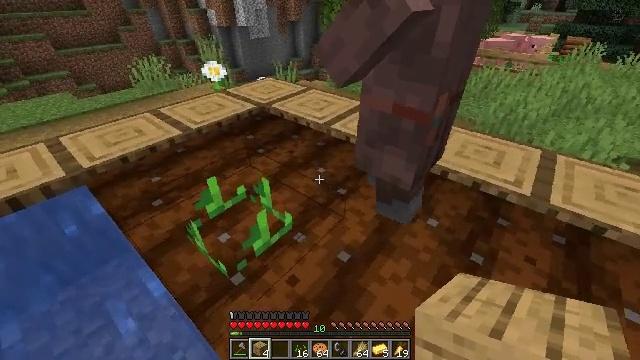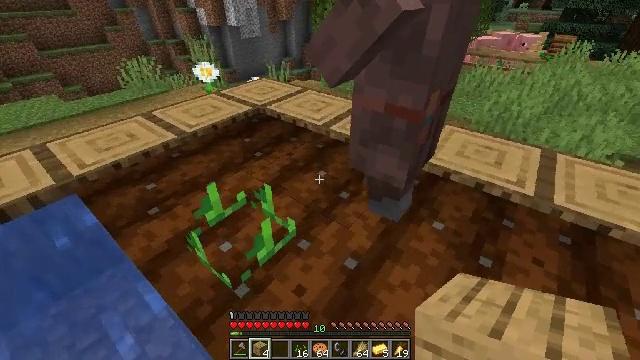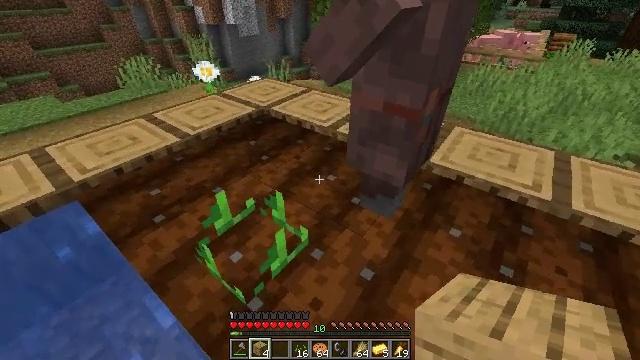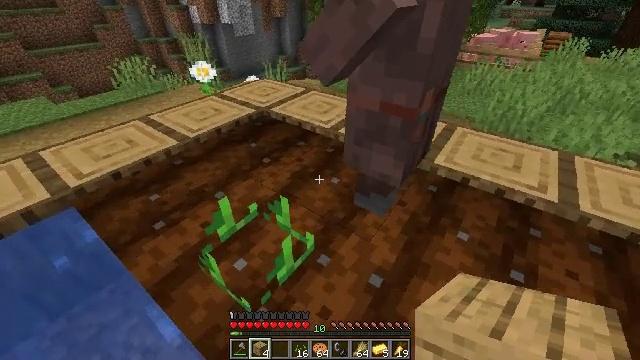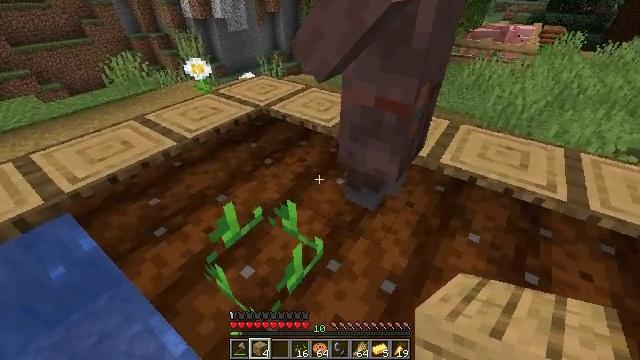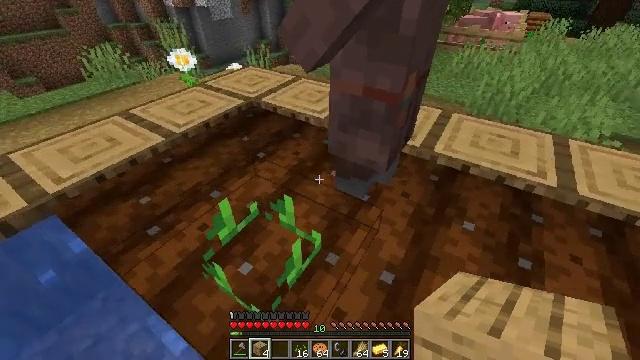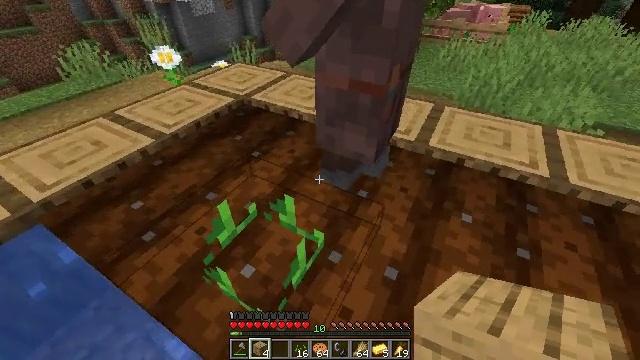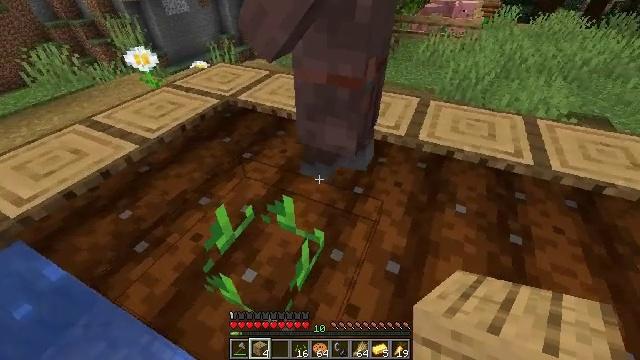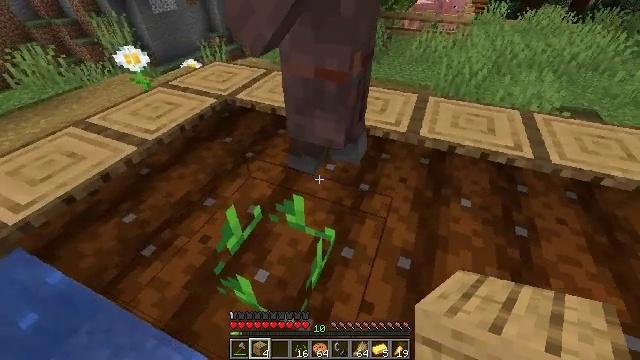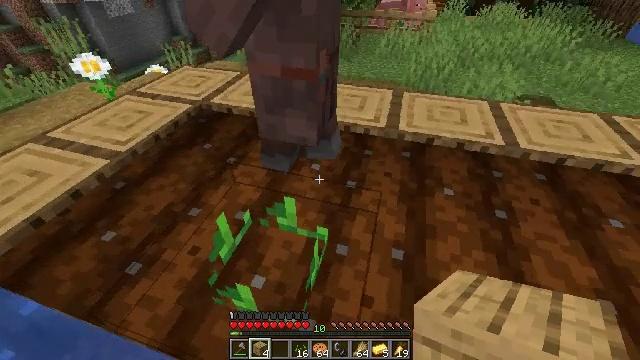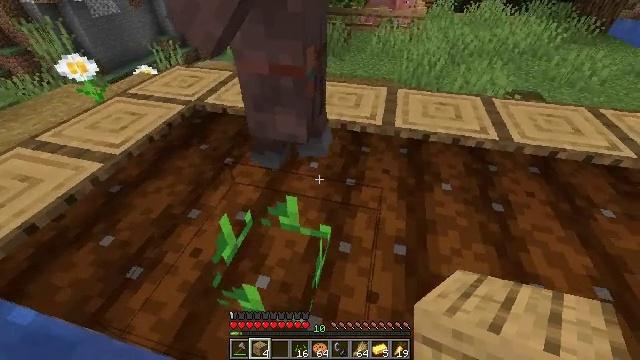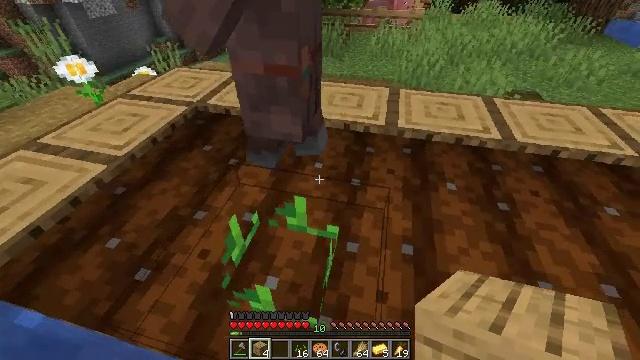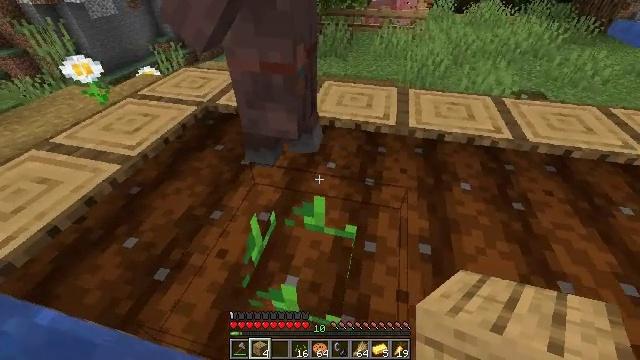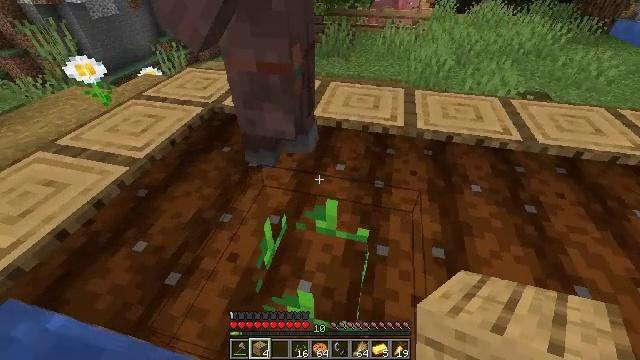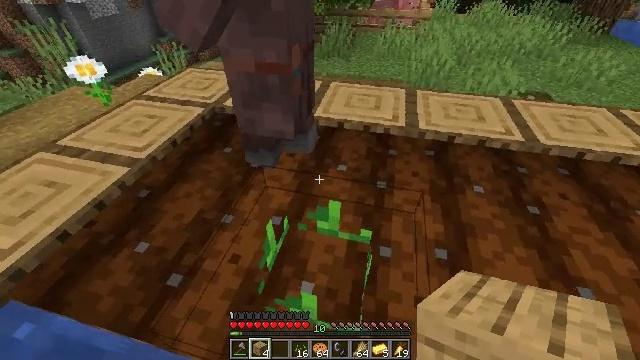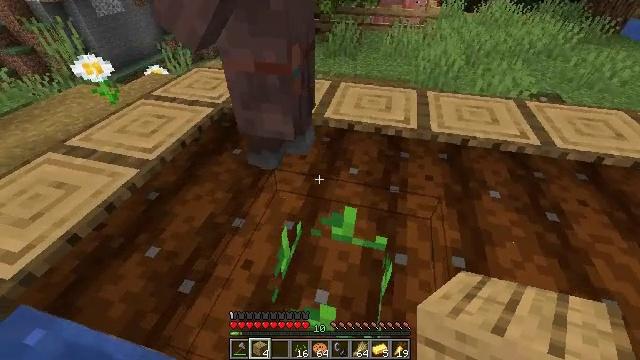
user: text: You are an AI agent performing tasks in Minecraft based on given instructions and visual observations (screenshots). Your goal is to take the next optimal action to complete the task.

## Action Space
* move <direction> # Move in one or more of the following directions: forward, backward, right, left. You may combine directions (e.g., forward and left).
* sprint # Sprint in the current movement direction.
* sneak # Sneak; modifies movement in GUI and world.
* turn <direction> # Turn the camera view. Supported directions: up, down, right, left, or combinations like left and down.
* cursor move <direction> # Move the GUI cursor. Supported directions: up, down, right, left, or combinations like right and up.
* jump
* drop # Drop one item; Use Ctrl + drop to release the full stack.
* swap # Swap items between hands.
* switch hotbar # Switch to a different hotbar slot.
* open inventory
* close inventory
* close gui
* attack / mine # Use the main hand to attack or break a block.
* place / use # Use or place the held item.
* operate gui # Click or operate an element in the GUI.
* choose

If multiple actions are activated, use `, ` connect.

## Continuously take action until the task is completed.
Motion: motion action
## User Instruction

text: Reclaim farmland by breaking it.
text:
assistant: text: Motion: move forward and move left, sneak, turn right
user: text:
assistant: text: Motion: move forward and move left, sneak
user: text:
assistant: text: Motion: move forward and move left, sneak
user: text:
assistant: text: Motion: move forward and move left, sneak, turn right
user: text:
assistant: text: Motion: move left, sneak, turn right and down
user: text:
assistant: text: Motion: move left, sneak, turn right
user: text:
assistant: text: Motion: move left, sneak, turn right
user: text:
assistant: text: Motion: move left, sneak, turn right
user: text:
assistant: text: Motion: move left, sneak, turn right
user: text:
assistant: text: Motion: move left, sneak, turn right
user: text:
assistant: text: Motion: move left, sneak
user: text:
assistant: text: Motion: move left, sneak
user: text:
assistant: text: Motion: move forward and move left, sneak
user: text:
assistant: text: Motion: move forward and move left, sneak
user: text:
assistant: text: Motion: move forward and move left, sneak
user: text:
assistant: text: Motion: move forward and move left, sneak, turn left and down
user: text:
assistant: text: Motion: move forward and move left, sneak, turn left
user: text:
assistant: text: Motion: move left, sneak
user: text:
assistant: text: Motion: move left, sneak
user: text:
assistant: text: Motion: move left, sneak
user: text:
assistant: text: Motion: move left, sneak
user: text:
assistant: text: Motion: move left, sneak, turn right
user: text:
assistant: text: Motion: move left, sneak, turn right
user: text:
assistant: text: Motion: move left, sneak, turn right
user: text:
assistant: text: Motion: move left, sneak
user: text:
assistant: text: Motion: move left, sneak
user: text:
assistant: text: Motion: move left, sneak
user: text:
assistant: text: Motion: move forward and move left, sneak
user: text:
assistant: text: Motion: move forward and move left, sneak
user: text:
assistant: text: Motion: move forward and move left, sneak